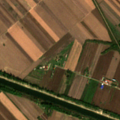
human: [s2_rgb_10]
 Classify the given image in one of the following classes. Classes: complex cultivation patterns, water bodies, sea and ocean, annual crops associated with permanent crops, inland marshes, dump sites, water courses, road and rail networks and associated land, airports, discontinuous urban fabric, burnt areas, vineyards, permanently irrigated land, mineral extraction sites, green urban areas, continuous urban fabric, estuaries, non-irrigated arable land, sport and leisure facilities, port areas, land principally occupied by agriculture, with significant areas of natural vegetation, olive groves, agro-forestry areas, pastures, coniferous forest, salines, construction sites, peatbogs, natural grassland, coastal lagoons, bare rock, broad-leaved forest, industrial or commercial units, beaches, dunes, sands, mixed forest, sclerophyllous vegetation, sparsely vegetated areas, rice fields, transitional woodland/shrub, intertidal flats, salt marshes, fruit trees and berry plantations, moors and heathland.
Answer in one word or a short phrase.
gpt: non-irrigated arable land, water courses